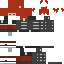
A male skeleton skin with dark skin, wearing brown helmet dressed in a red armor chest and red pants, featuring a closed mouth.